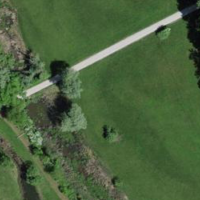
EUNIS habitat code: 25
Species observed at this site:
Tettigonia viridissima